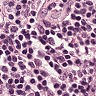
Metastatic tissue present: no